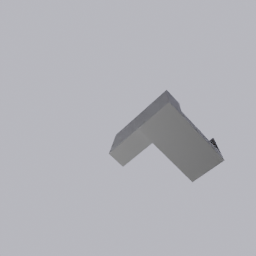
Label: furniture